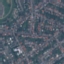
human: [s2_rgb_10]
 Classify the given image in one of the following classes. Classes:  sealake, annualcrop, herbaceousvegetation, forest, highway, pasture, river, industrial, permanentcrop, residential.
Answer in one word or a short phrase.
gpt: Residential